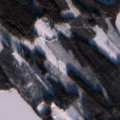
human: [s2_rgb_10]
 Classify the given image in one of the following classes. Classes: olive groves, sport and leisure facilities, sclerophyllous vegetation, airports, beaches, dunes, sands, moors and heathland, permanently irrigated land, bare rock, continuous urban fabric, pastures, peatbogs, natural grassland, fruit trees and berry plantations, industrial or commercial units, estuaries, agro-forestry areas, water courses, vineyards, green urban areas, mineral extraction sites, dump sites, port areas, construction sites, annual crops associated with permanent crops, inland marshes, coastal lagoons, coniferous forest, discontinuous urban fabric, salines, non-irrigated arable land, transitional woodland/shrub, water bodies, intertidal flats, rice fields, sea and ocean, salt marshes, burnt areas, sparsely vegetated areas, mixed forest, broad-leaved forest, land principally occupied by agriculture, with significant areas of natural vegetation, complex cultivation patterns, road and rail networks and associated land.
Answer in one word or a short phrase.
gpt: land principally occupied by agriculture, with significant areas of natural vegetation, coniferous forest, mixed forest, transitional woodland/shrub, water bodies